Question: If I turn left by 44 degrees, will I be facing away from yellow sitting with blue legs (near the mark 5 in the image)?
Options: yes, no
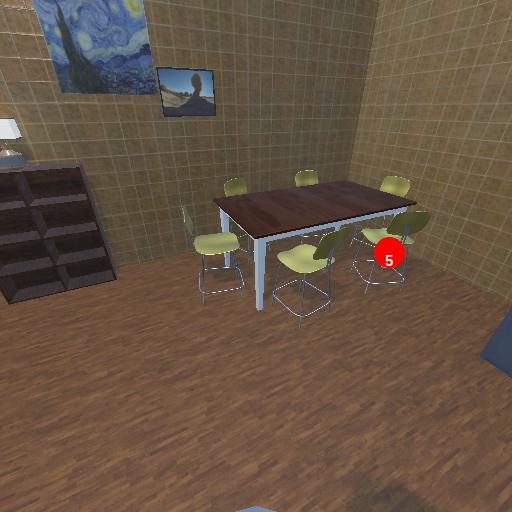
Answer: yes